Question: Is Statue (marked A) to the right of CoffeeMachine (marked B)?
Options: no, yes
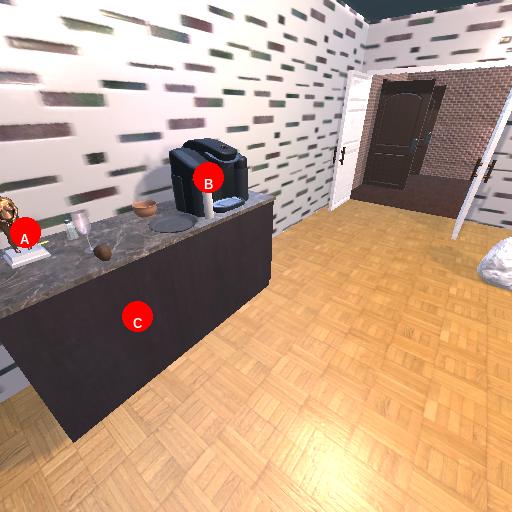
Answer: no